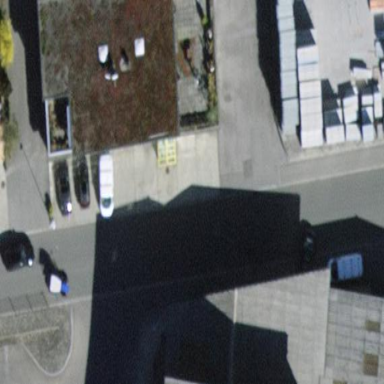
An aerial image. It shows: Industrial building.